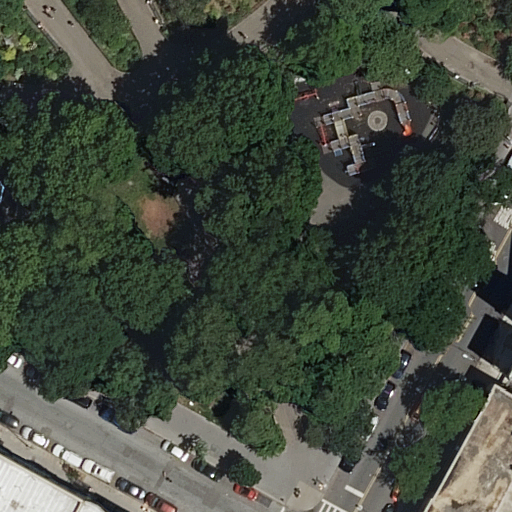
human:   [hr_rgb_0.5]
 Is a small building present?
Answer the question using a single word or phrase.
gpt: yes

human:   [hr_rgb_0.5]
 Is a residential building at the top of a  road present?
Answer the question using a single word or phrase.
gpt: yes

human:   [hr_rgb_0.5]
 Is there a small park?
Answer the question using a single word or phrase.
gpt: no

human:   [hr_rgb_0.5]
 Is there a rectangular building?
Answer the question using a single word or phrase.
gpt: yes

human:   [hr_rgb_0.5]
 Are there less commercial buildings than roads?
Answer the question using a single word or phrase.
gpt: yes

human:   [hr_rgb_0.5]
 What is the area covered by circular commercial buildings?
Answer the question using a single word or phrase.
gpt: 0m2

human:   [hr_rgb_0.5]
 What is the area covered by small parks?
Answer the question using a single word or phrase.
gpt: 0m2

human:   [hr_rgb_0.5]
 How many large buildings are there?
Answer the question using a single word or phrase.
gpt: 0

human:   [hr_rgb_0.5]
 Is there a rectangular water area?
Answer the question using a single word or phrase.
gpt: no

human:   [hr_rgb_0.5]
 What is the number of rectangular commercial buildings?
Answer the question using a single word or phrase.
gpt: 0

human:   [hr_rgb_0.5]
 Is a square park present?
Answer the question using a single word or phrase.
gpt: no

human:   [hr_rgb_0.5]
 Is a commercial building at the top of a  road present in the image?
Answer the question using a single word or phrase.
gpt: no

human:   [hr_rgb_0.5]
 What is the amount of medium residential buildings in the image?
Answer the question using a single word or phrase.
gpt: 3

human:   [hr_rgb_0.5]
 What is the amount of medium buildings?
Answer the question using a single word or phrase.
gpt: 3

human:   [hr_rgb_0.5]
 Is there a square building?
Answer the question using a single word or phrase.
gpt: no

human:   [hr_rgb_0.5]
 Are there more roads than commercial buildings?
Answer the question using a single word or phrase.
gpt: yes

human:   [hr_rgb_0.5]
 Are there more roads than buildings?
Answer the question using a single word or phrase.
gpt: yes

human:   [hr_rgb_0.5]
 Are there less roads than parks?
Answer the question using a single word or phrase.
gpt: no

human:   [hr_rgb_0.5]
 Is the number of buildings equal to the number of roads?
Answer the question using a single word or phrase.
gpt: no

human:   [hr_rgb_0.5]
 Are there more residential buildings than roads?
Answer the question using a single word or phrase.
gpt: no

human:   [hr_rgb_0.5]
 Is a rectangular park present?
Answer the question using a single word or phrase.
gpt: yes

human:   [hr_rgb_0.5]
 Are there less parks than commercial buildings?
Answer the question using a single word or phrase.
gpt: no

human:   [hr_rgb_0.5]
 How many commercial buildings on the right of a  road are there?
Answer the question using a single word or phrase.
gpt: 0

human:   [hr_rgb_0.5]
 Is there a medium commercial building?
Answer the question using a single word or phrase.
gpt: no

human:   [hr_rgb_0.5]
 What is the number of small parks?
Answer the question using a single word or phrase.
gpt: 0

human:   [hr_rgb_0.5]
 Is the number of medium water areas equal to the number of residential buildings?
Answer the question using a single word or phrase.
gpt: no

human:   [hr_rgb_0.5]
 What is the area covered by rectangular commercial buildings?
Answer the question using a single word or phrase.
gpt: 0m2

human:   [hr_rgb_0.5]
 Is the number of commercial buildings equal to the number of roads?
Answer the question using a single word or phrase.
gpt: no

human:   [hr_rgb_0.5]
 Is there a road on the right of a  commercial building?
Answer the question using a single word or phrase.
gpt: no

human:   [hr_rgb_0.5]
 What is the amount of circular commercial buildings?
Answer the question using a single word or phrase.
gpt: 0

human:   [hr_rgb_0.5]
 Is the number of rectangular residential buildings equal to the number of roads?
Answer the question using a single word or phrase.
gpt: no

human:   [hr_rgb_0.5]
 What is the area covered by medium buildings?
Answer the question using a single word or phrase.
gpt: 640m2

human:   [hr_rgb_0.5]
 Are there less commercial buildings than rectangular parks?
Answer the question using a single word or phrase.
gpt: yes

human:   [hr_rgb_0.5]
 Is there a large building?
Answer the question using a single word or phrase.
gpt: no

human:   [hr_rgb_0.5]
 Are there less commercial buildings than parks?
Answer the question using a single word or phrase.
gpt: yes

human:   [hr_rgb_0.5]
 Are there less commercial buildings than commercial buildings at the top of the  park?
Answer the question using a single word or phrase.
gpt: no